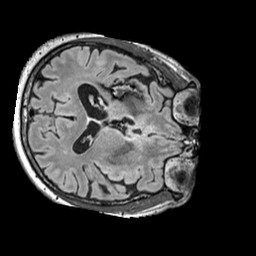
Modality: FLAIR
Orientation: axial
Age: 51
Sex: female
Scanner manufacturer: siemens
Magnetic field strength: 3 T
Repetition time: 5 s
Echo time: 0.387 s